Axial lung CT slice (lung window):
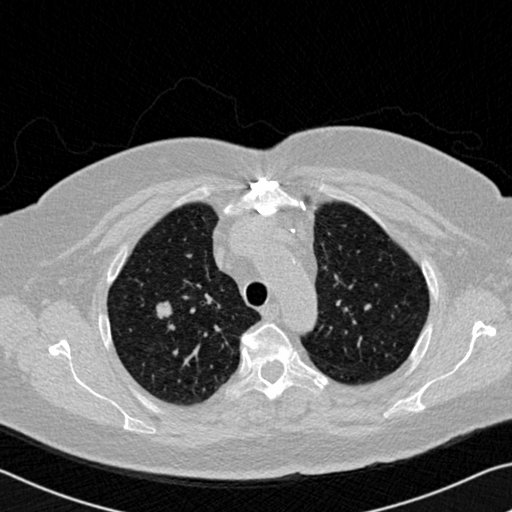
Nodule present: yes
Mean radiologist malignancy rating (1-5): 4